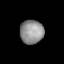
Tissue: lung
Cell type: Epithelial cells
Senescence score: 0.1714
Nuclear area (px): 554
Mean DAPI intensity: 142.744